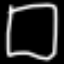
Label: square